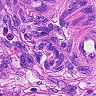
Metastatic tissue present: yes